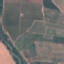
Label: PermanentCrop